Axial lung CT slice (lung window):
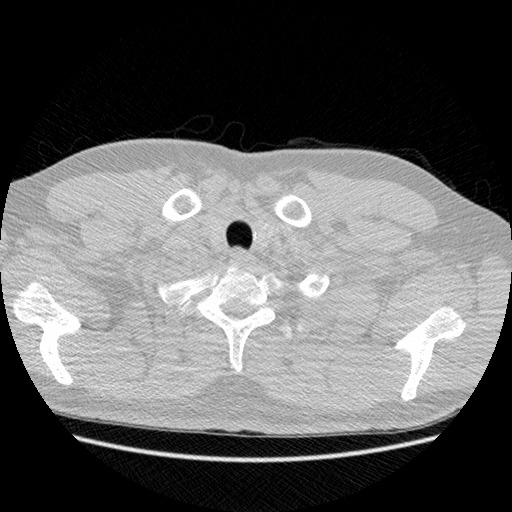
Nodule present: no